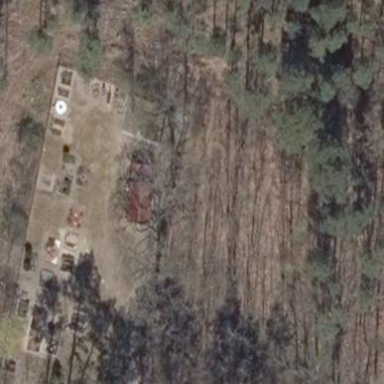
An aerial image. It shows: Cemetery.